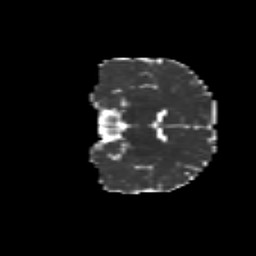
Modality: MD
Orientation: coronal
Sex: male
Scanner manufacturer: siemens
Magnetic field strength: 3 T
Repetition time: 5 s
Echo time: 0.071 s